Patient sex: M
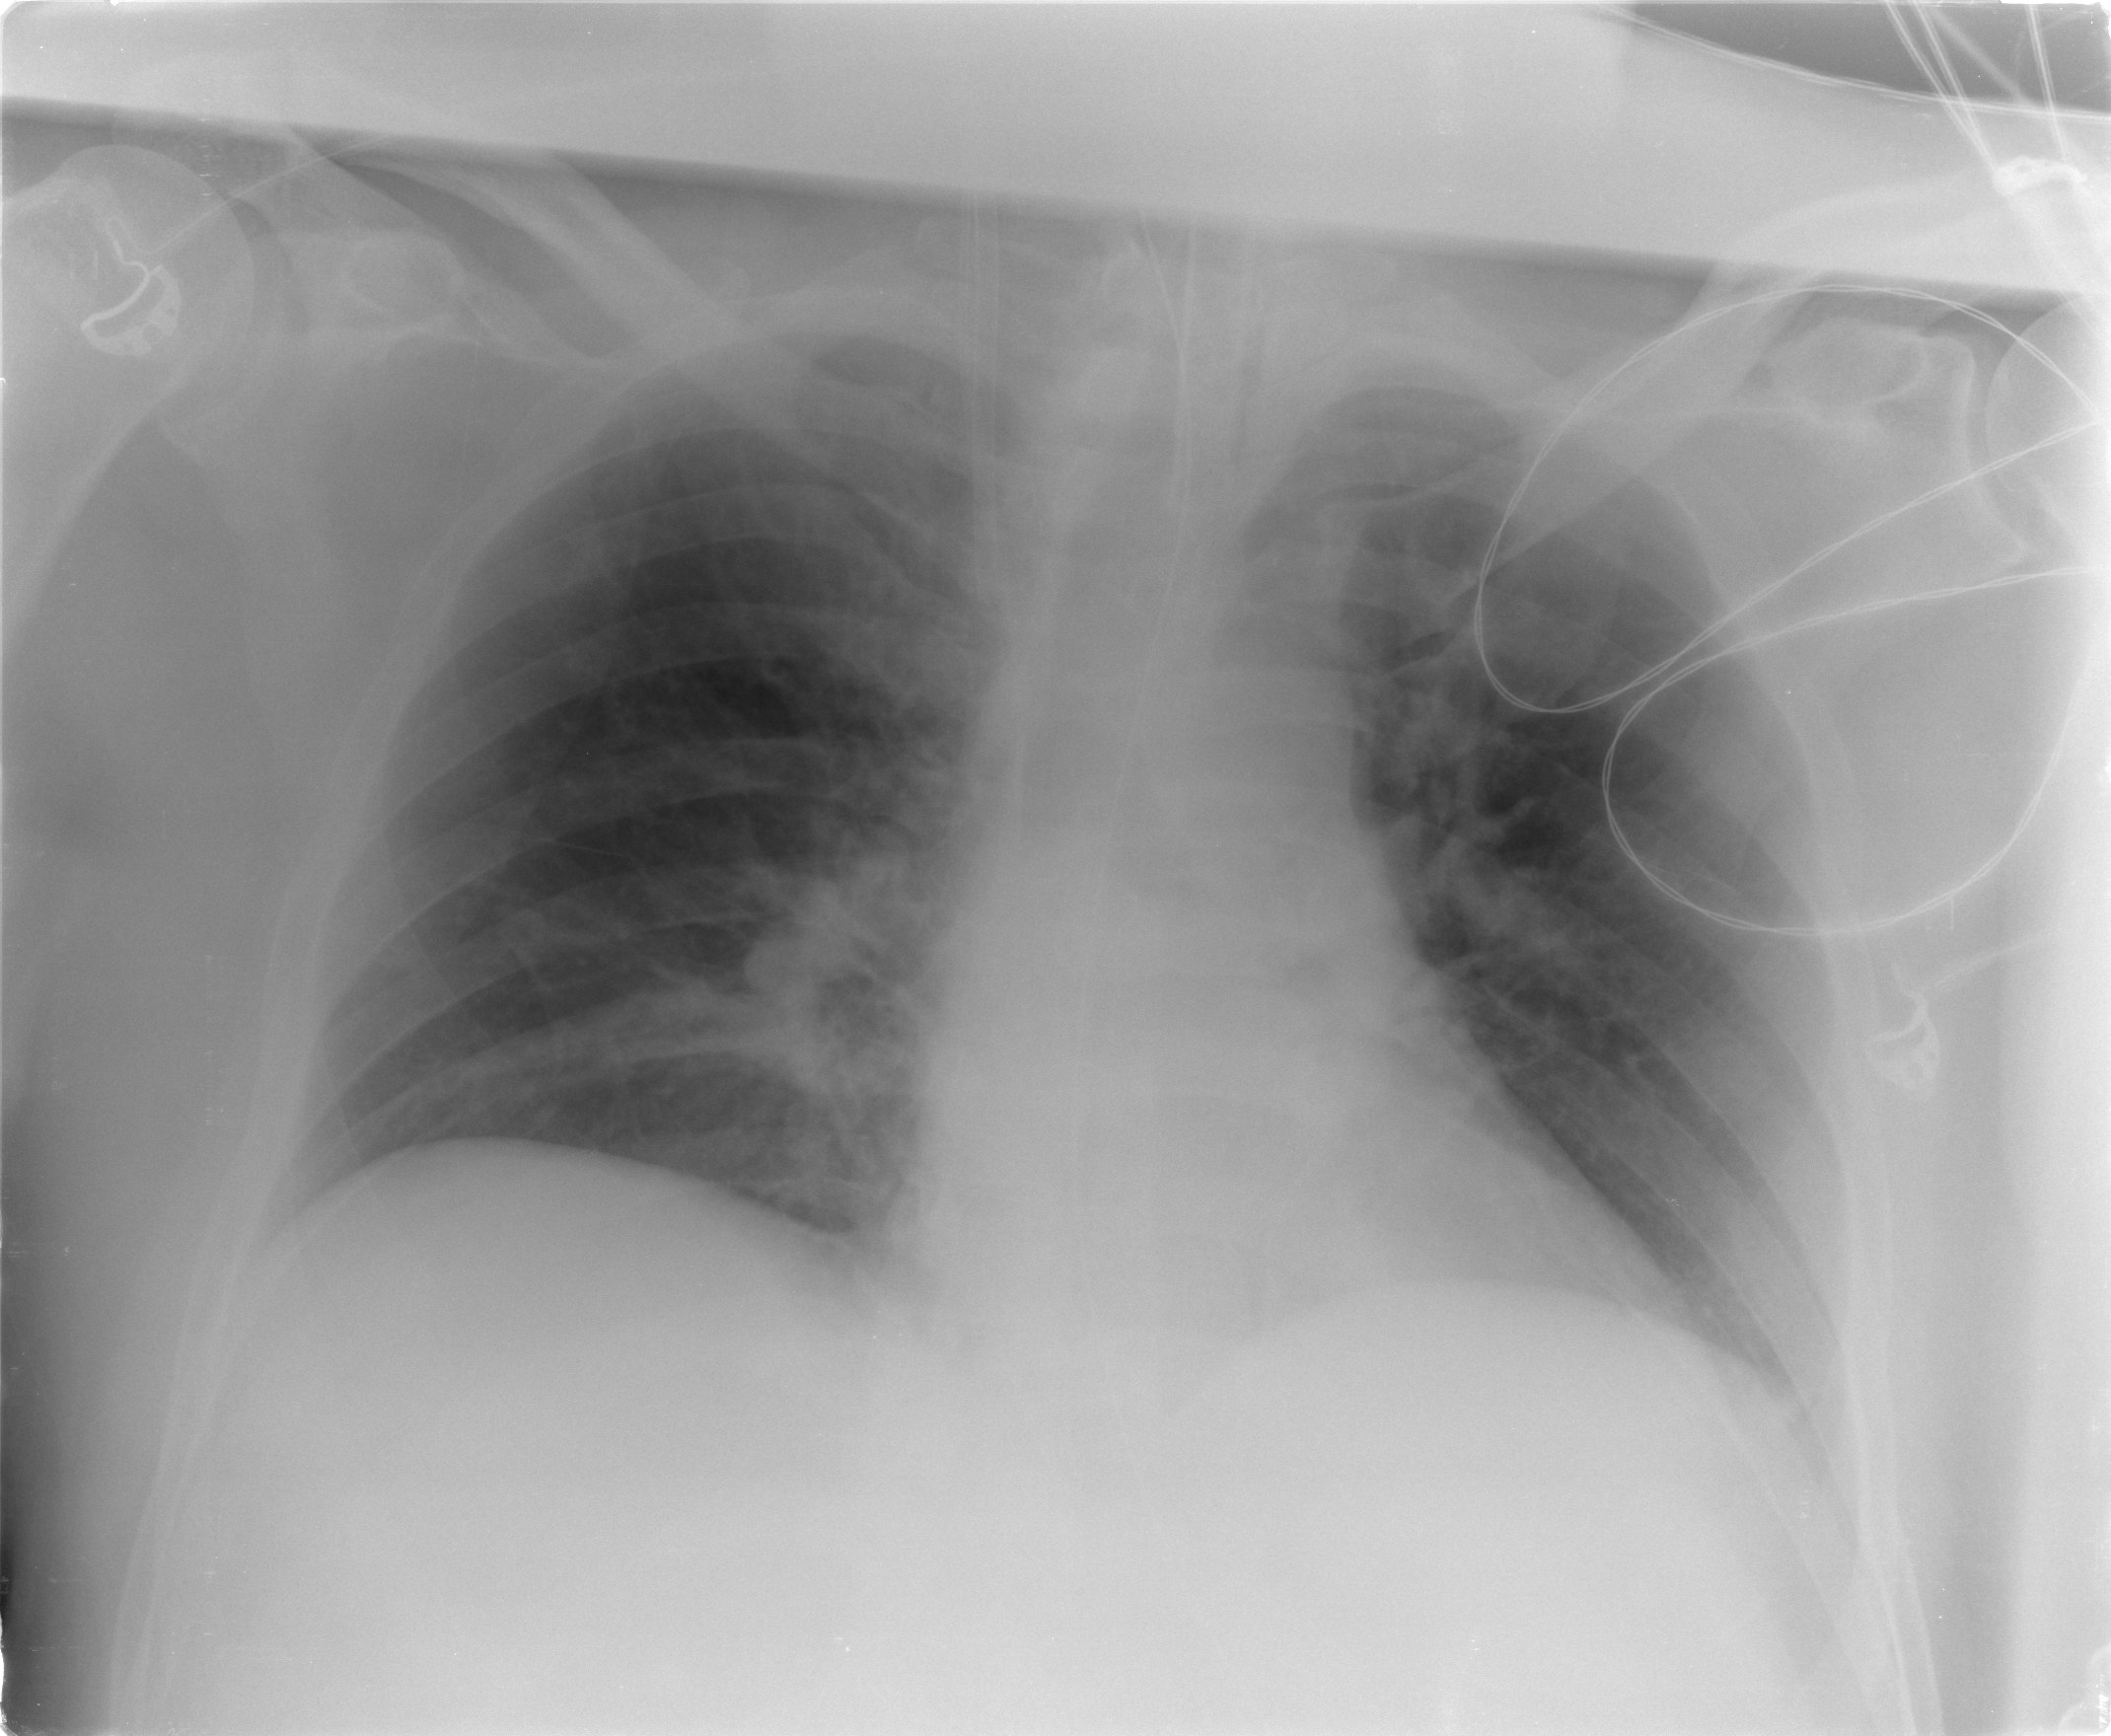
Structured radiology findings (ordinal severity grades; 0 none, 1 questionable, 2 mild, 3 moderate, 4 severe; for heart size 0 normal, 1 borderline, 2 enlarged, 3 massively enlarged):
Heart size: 0
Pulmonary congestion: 0
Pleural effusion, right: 0
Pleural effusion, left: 0
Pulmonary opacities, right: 0
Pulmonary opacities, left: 0
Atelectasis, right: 2
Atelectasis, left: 0